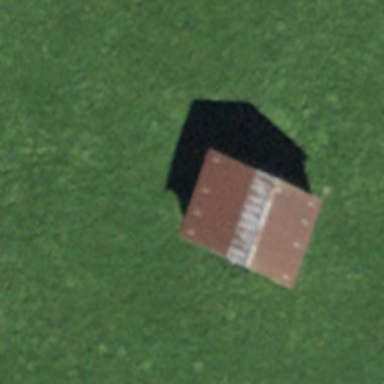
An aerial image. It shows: Rural barn.